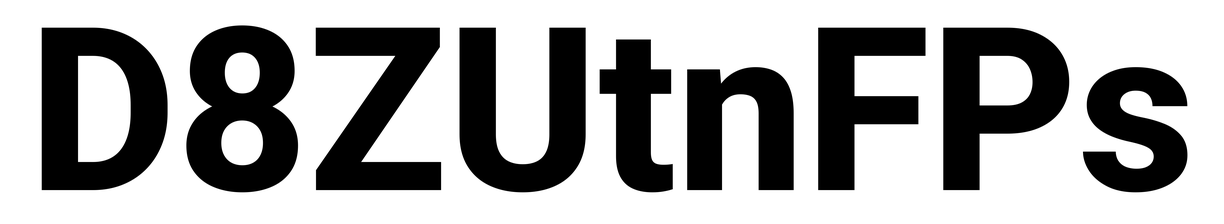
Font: Roboto_ExtraBold